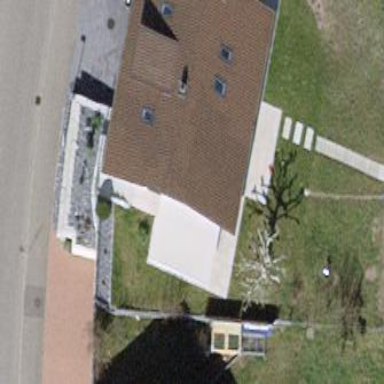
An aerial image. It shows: Detached building with gabled roof.